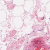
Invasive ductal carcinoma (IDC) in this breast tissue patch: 0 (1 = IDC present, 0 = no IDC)